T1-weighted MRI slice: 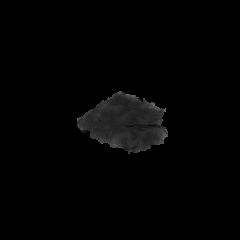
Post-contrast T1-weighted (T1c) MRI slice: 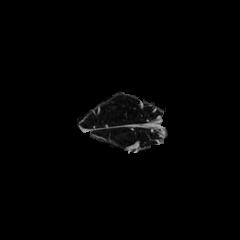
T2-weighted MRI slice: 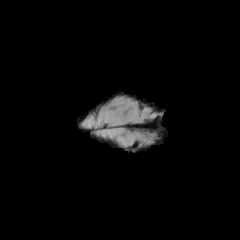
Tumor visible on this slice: no